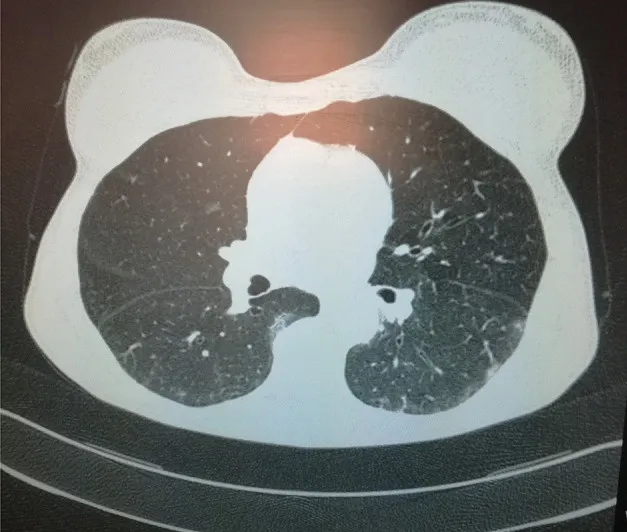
A chest computed tomographic image in the axial plane demonstrates ground-glass opacities of the lung parenchyma with bilateral and sub-pleural distribution admixed with areas of focal consolidation.
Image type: radiology (ct)